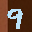
Label: 9